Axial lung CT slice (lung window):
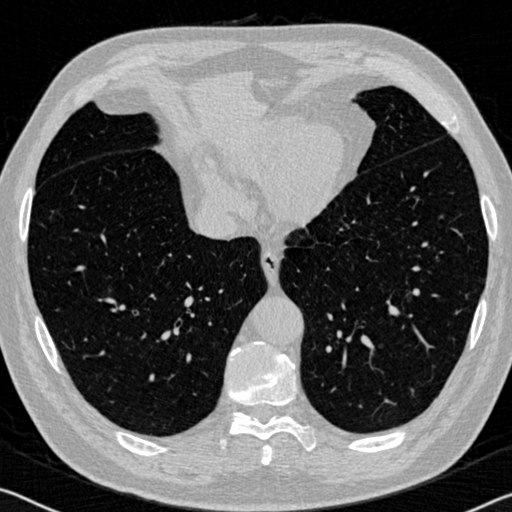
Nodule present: no